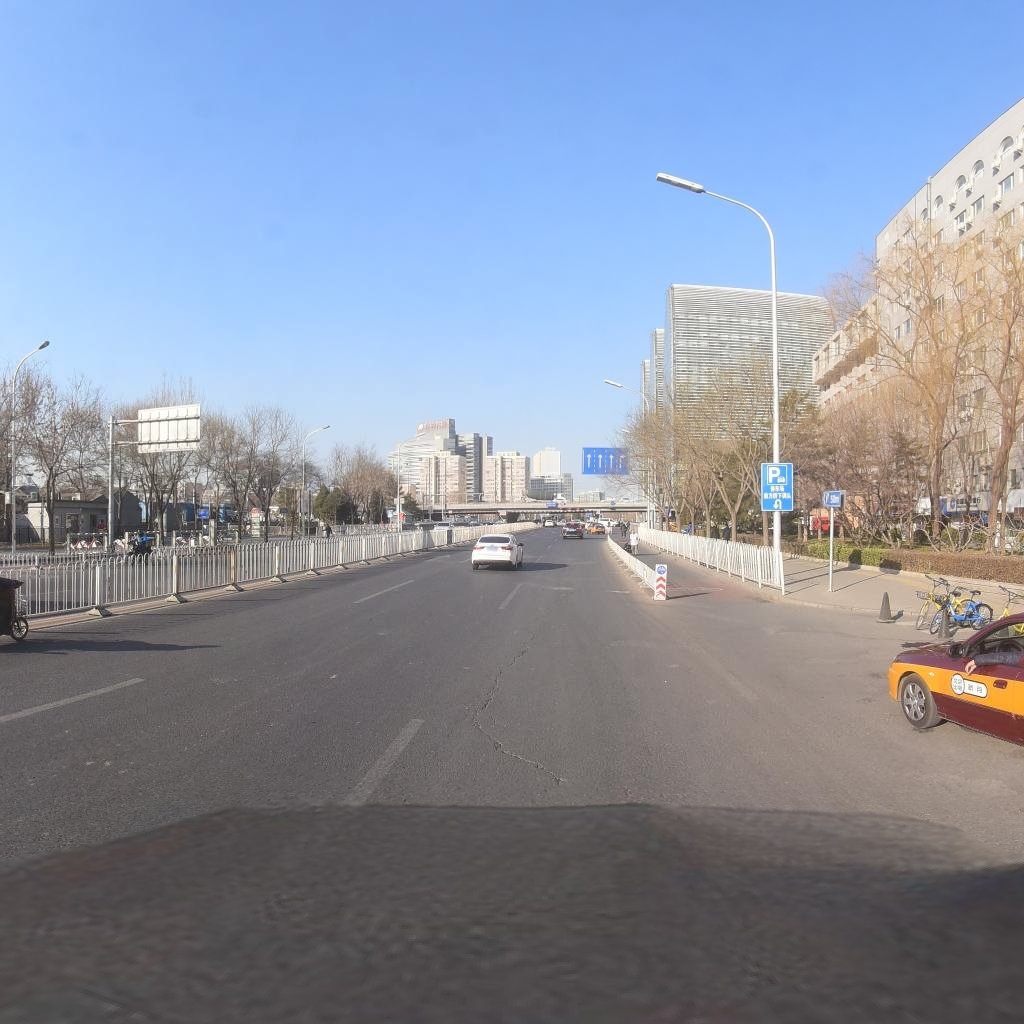
Region: Xicheng
Road damage annotations: longitudinal crack